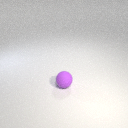
small purple rubber sphere